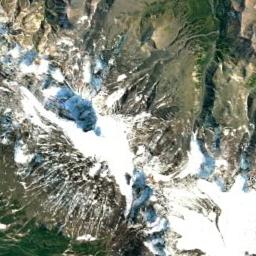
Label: snowberg